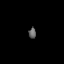
Tissue: prostate
Cell type: T cells
Senescence score: 0.8274
Nuclear area (px): 76
Mean DAPI intensity: 98.539